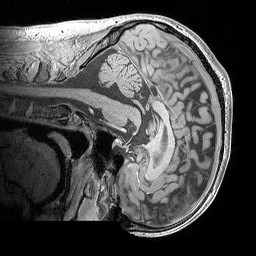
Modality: MP2RAGE
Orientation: sagittal
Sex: male
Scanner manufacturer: siemens
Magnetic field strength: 3 T
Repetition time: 5 s
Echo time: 0.00292 s